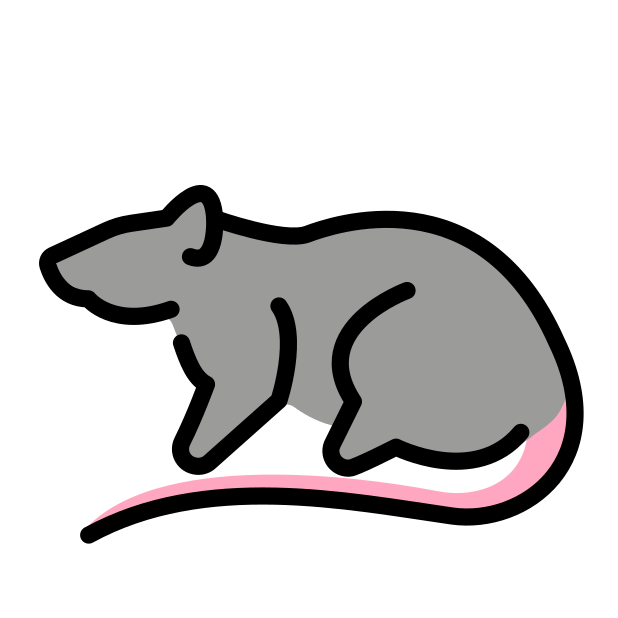
Emoji: 🐀
Name: rat
Unicode: 0x1f400